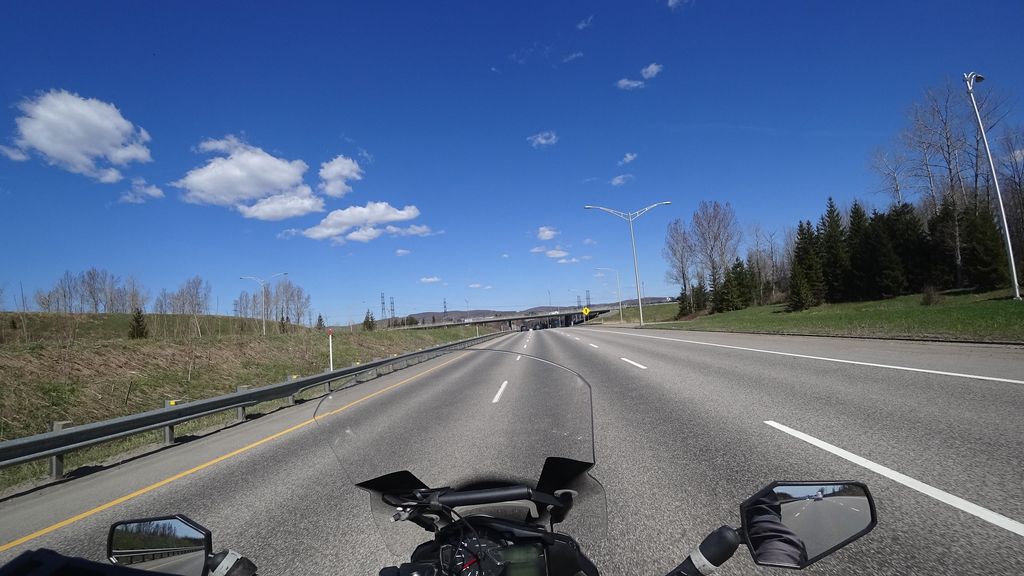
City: quebec_city